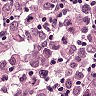
Metastatic tissue present: yes